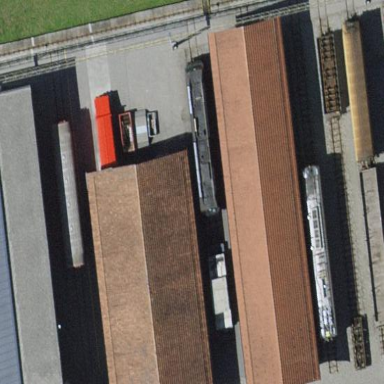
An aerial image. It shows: Workshop building located near railway.